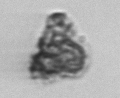
Label: Syracosphaera_pulchra